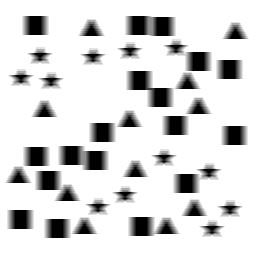
Squares: 18
Triangles: 12
Stars: 12
Total shapes: 42